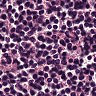
Metastatic tissue present: no